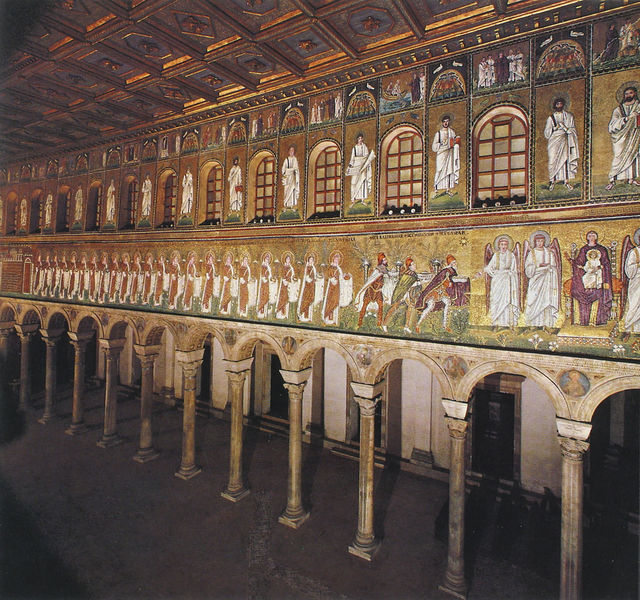
Titel: die klugen und die törichten jungfrauen
Standort: Ravenna, Sant’Apollinare Nuovo (EU - I - Emilia-Romagna)
Schlagwörter: schatten, menschen, fenster, licht, säule, säulen, malerei, wand, kirche, boden, gold, decke, kind, engel, italien, thron, wandmalerei, foto, fotografie, gang, arkade, motiv, kreise, mosaik, arkaden, mittelschiff, obergaden, jesus, mittelalter, kassetten, kassettendecke, heilige, fresko, maria, basilika, säulengang, dreizonig, tondi, frühchristlich, hochwand, süle, spätantike, zwichel, glrün